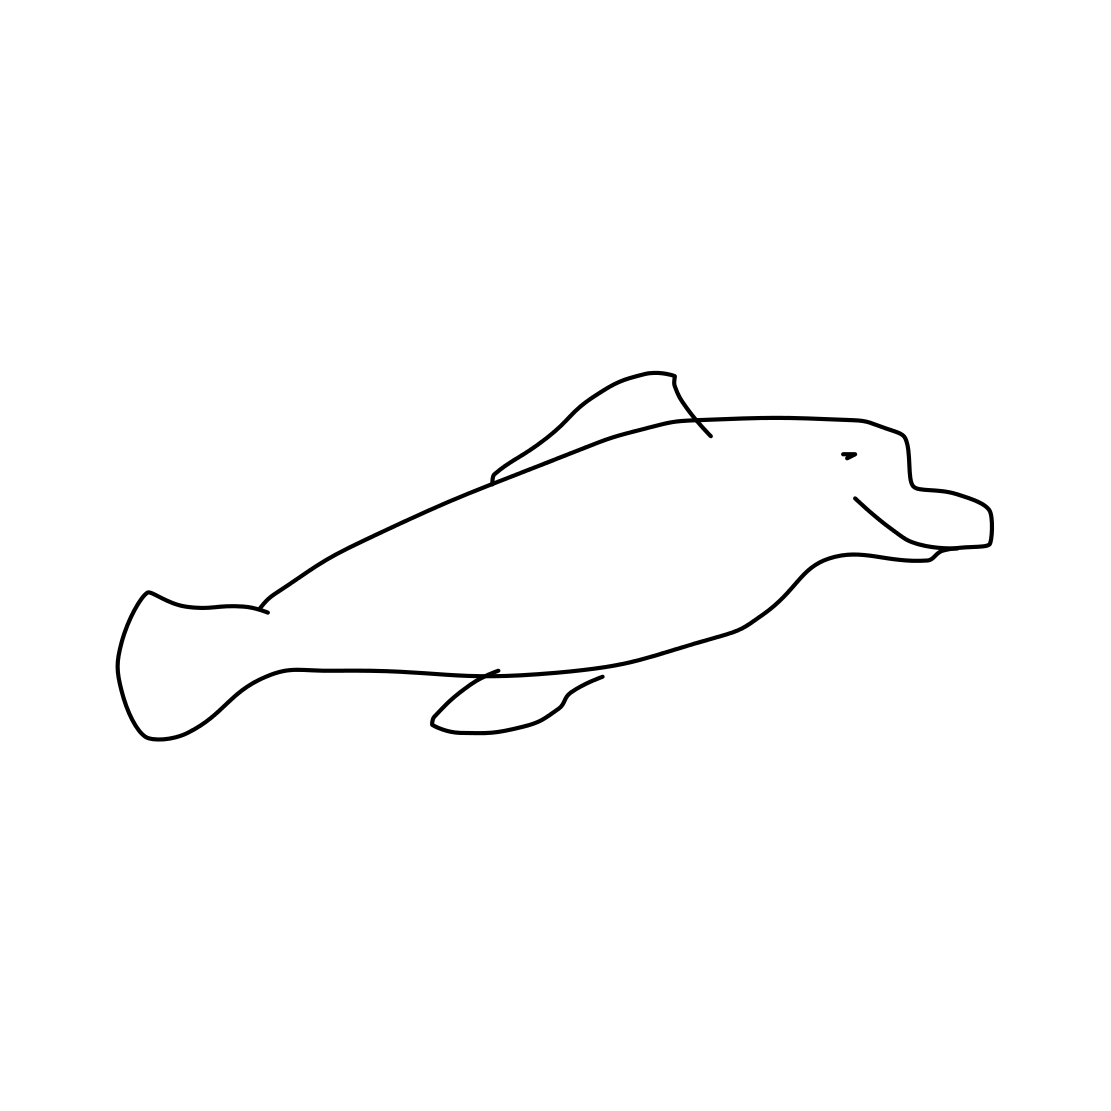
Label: dolphin